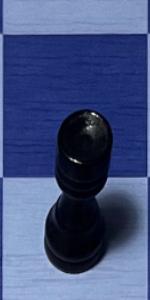
Label: Rook_Black